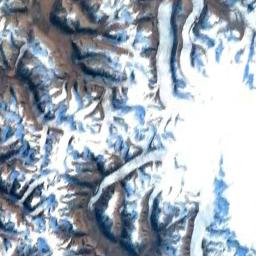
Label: snowberg